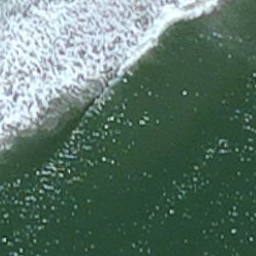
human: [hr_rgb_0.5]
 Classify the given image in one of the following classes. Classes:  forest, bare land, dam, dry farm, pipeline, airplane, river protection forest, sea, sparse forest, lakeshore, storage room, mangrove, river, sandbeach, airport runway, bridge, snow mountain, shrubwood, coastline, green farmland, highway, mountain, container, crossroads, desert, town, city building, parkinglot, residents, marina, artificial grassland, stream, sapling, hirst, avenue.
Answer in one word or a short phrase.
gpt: coastline